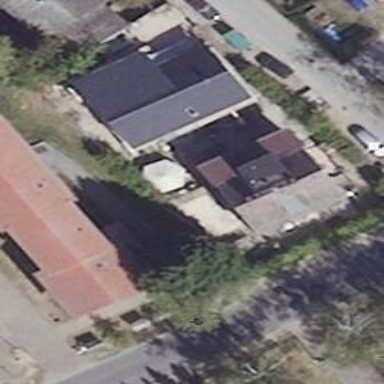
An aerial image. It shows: Residential house.